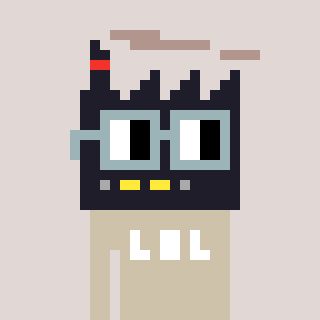
a pixel art character with square dark gray glasses, a factory-shaped head and a bege-colored body on a warm background